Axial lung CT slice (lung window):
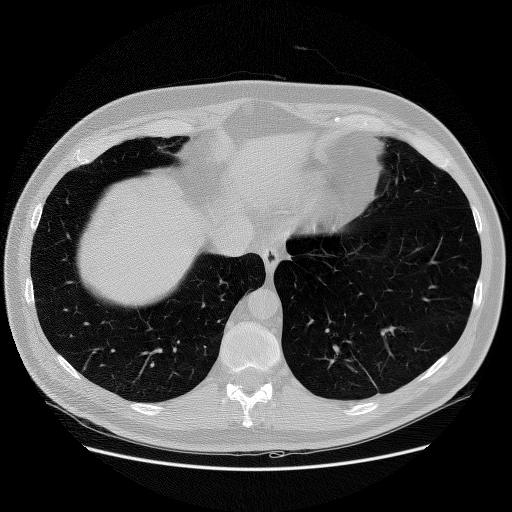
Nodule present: no